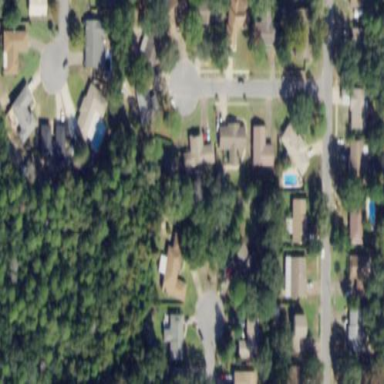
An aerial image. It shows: Residential area composed of single-family homes.